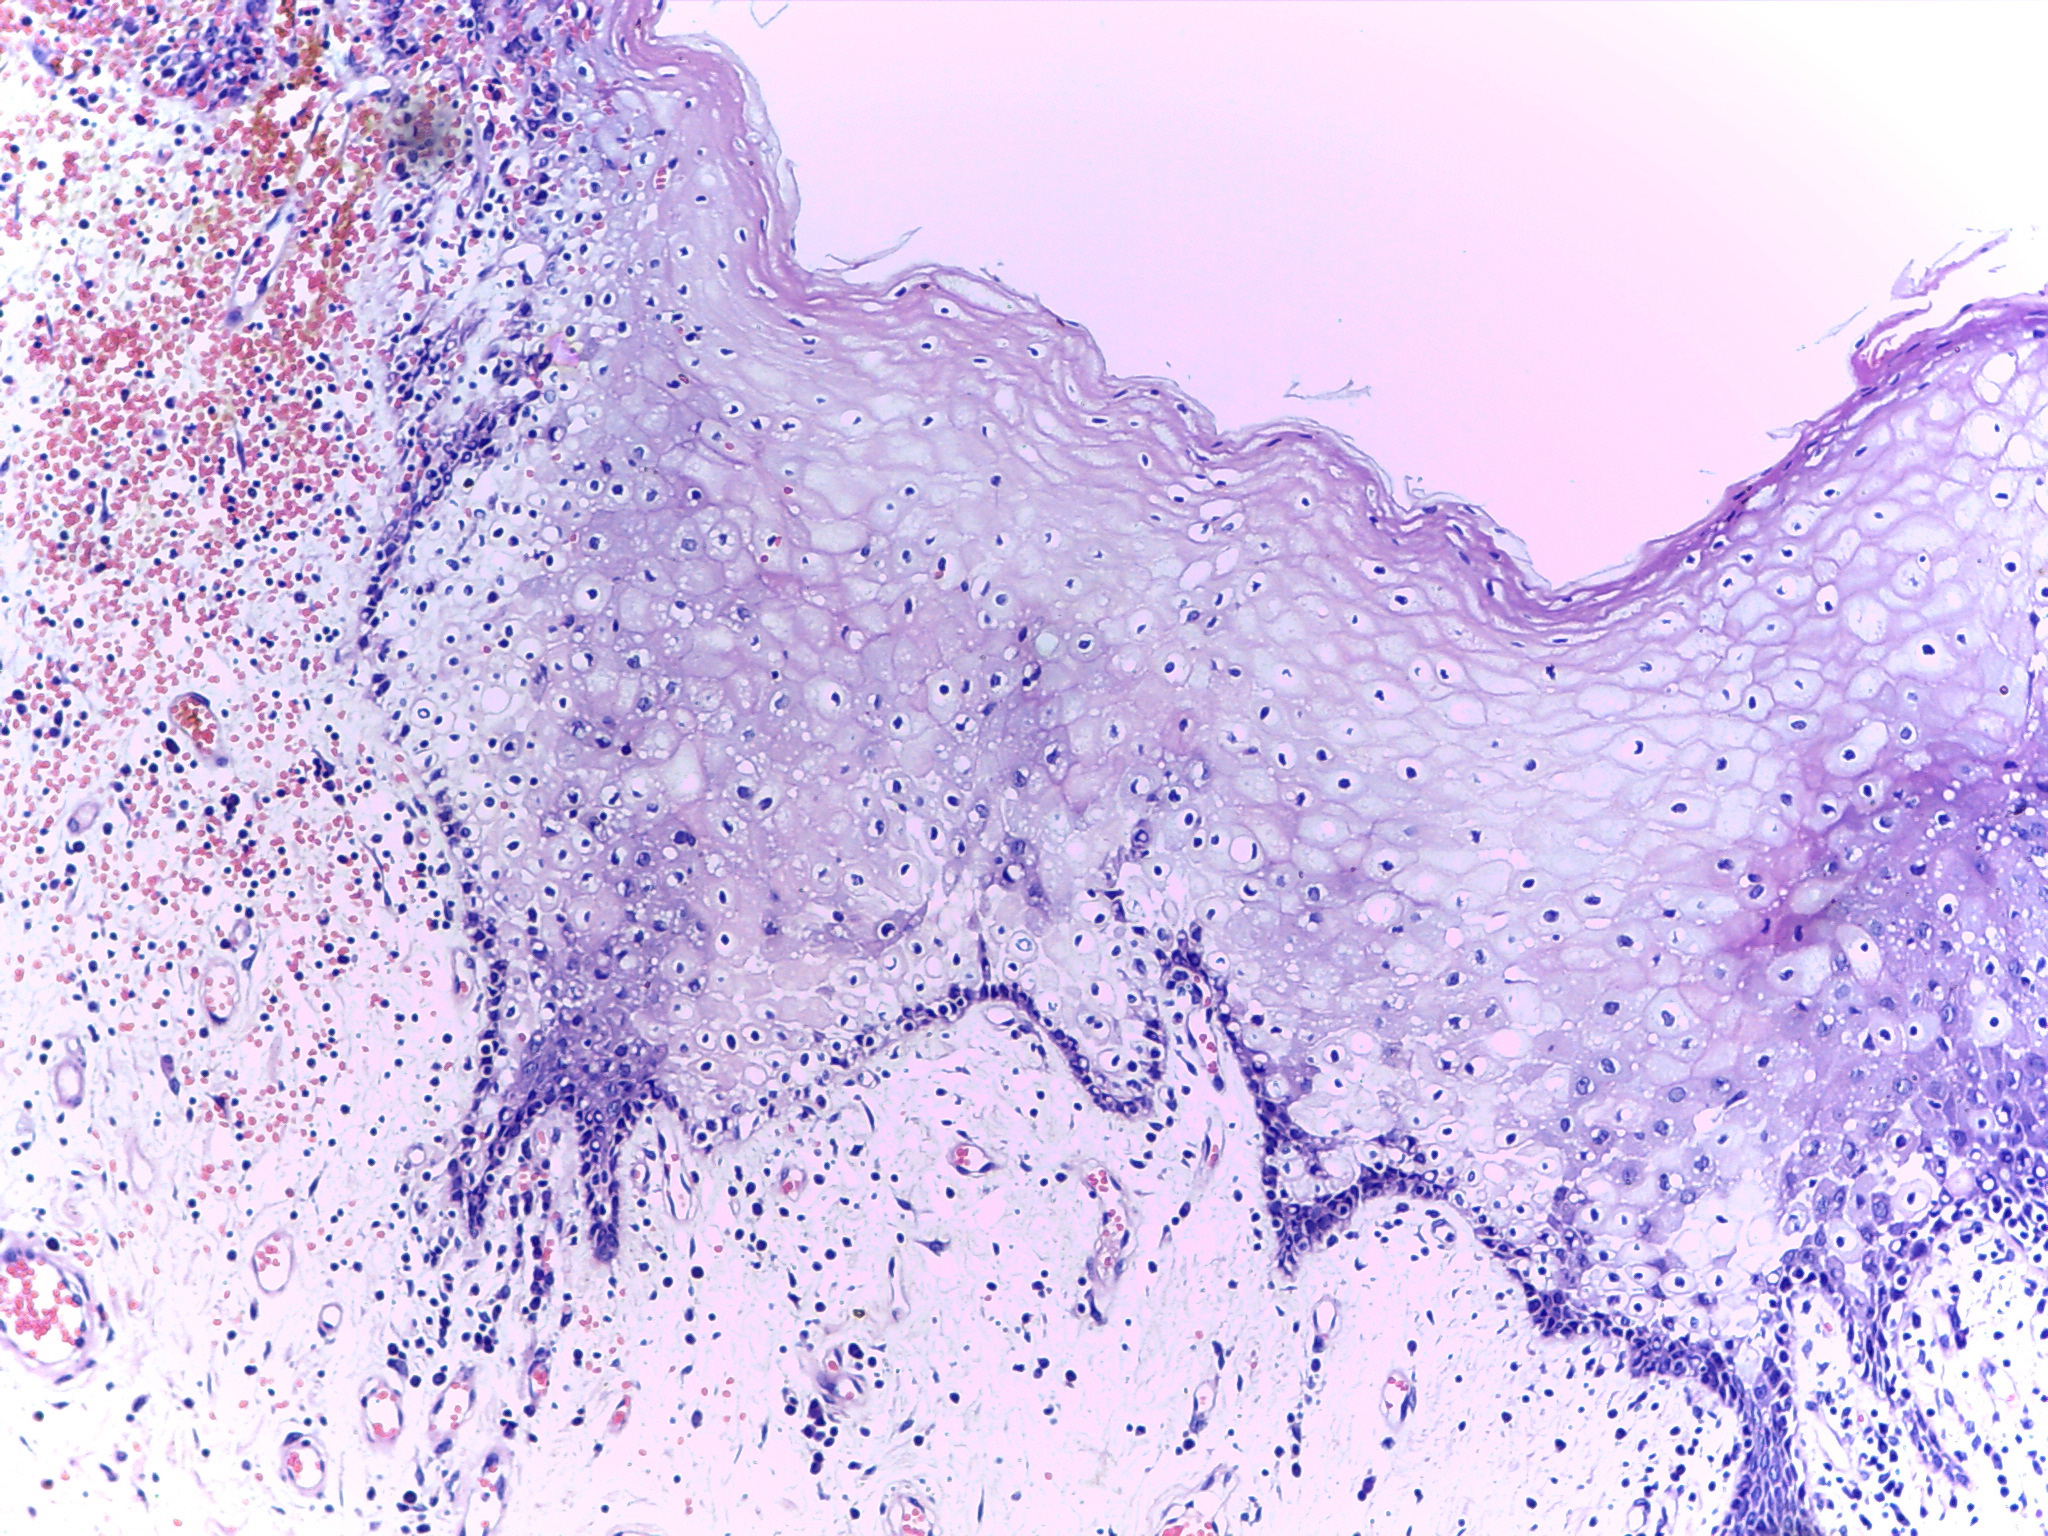
Diagnosis: Normal